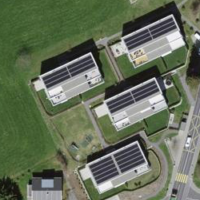
EUNIS habitat code: 54
Species observed at this site:
Buteo buteo
Corvus corone